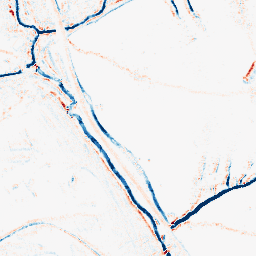
Category: morphological
Decomposition family: morphological_square
Decomposition parameters: operation: average
size: 5
Upsampling method: cubic_catmull_rom
Upsampling parameters: scale: 8
Upsampling scale: 8